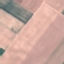
Land use / land cover class: AnnualCrop